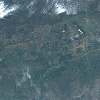
Label: land